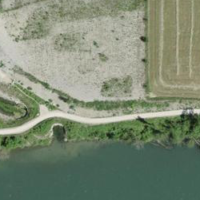
EUNIS habitat code: 52
Species observed at this site:
Silene latifolia